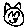
Label: cat